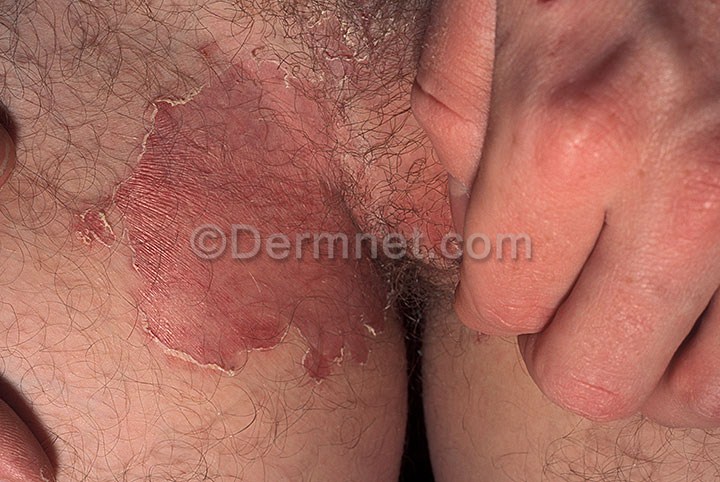
Disease: Tinea Ringworm Candidiasis and other Fungal Infections